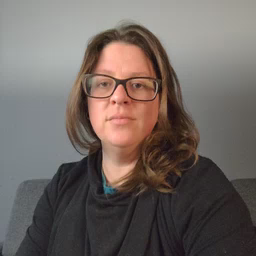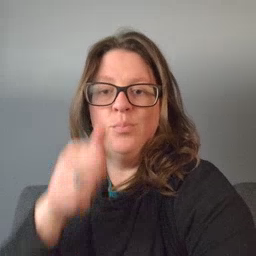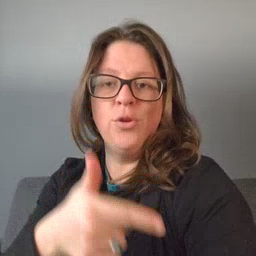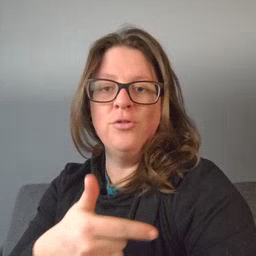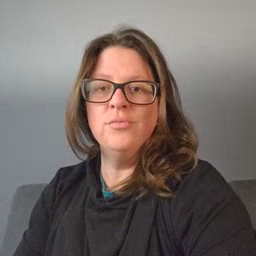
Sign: brother